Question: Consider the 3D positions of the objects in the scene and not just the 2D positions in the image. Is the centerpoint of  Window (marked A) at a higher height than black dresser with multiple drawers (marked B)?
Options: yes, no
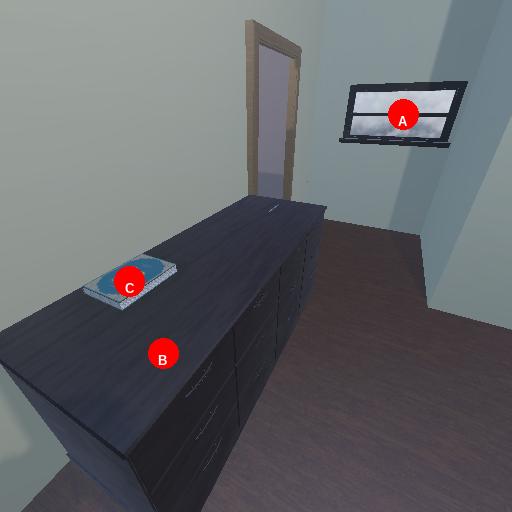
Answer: yes